Interaction volume radius: 5 \u00c5
Interaction volume height: 10 \u00c5
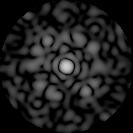
Disorder parameter: 0.8821